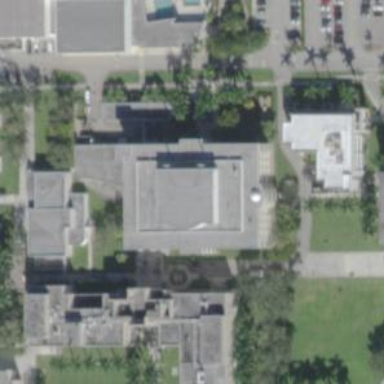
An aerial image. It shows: University building.